Interaction volume radius: 10 \u00c5
Interaction volume height: 15 \u00c5
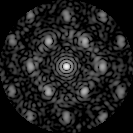
Disorder parameter: 0.5144